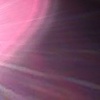
Label: sunburn